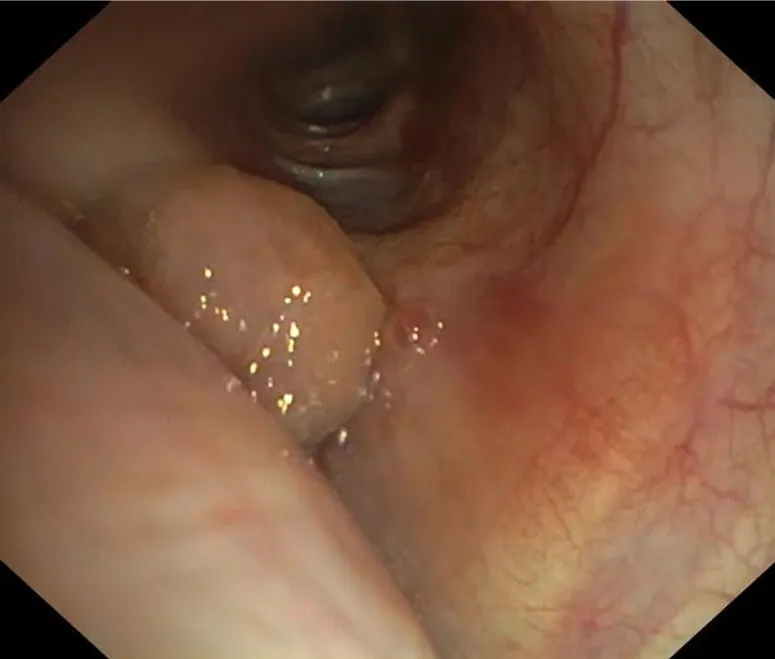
Endobronchial lipoma obstructing segment 6 of the left lower lobe bronchus on bronchoscopy.
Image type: endoscopy (airway_endoscopy)